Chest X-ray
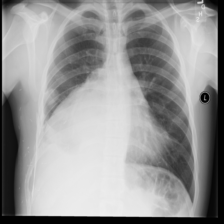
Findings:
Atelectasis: negative
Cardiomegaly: negative
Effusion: negative
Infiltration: negative
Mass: positive
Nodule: negative
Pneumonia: negative
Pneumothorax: negative
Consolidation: negative
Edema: negative
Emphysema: negative
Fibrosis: negative
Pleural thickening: negative
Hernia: negative